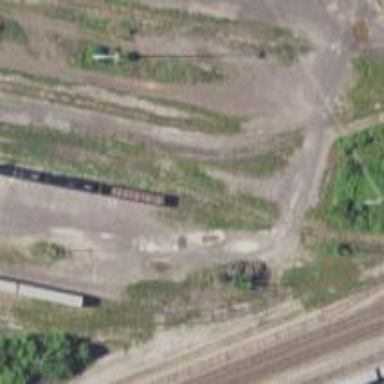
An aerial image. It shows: Railway siding for service.